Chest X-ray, PA view. Patient: 54 years old, sex M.
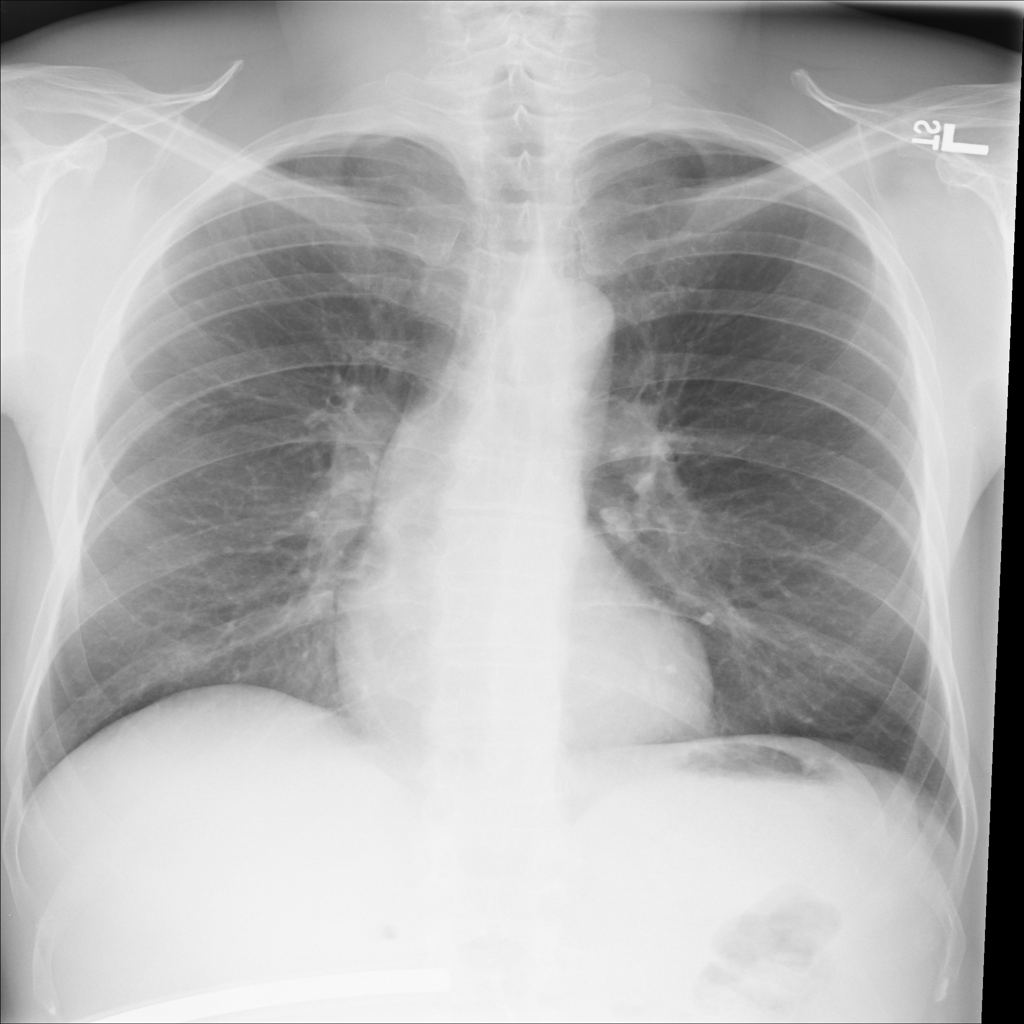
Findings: No Finding